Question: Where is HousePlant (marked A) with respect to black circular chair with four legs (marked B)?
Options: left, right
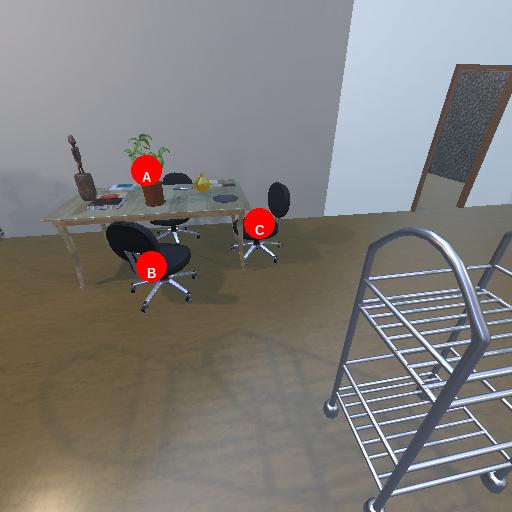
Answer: left